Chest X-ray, PA view. Patient: 16 years old, sex M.
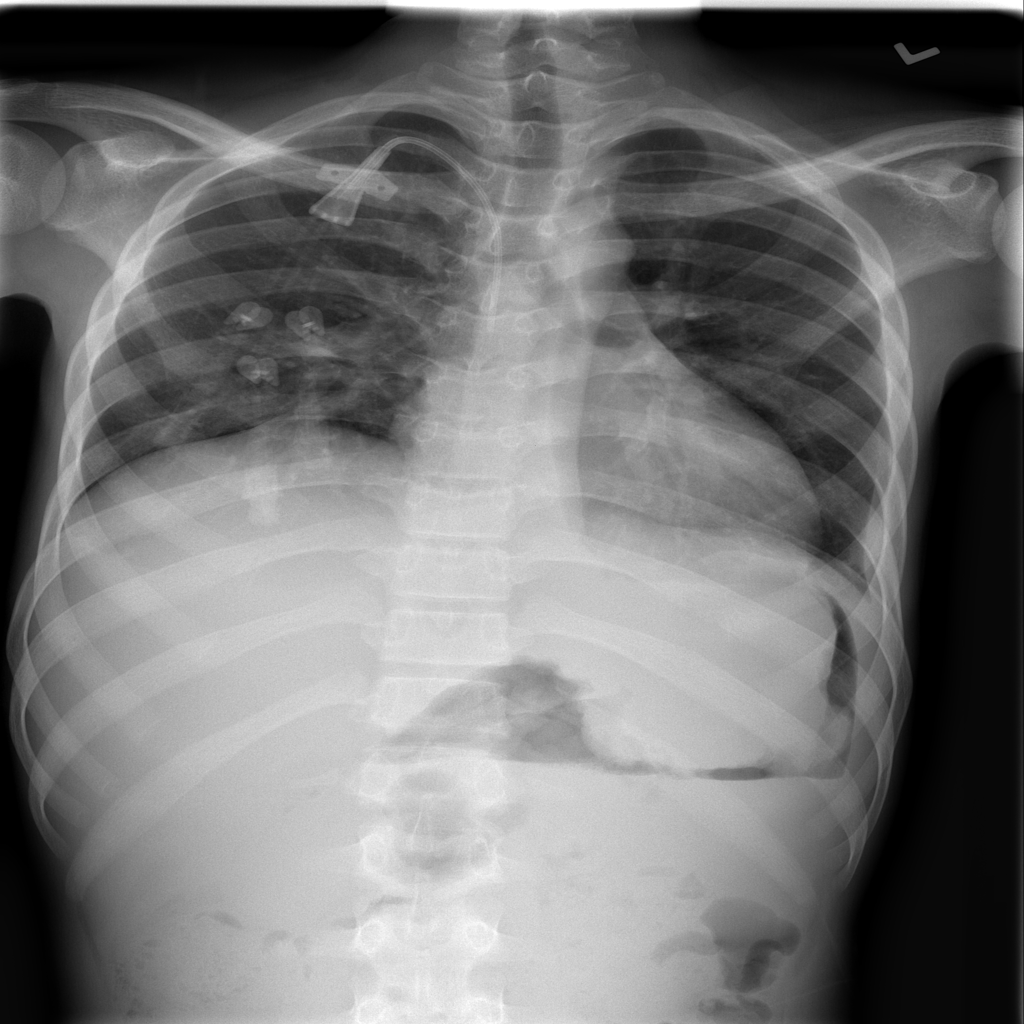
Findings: Effusion, Pleural_Thickening